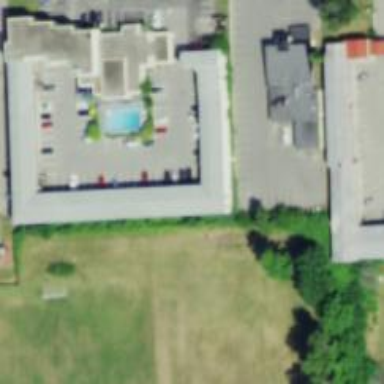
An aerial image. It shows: Motel that caters to tourists.